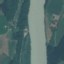
Land use / land cover: River